Interaction volume radius: 5 \u00c5
Interaction volume height: 20 \u00c5
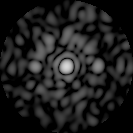
Disorder parameter: 0.8439